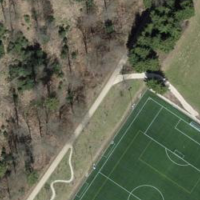
EUNIS habitat code: 44
Species observed at this site:
Rhamnus cathartica
Prunus padus
Euonymus europaeus